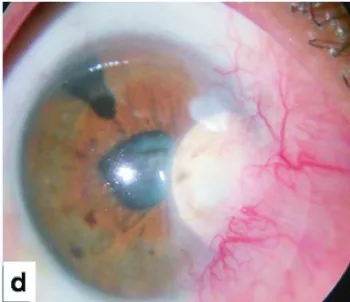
(d) Healed corneal perforation (sclera patch in place) and pseudo-pterygium at 18 months' follow-up.
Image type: medical_photograph (other_medical_photograph)